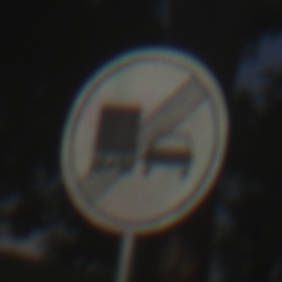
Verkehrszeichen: EndeUeberholverbotKraftfahrzeuge
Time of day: MorningAfternoon
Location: Outdoor (Nature)
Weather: Clear
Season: NotSpecified
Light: Natural